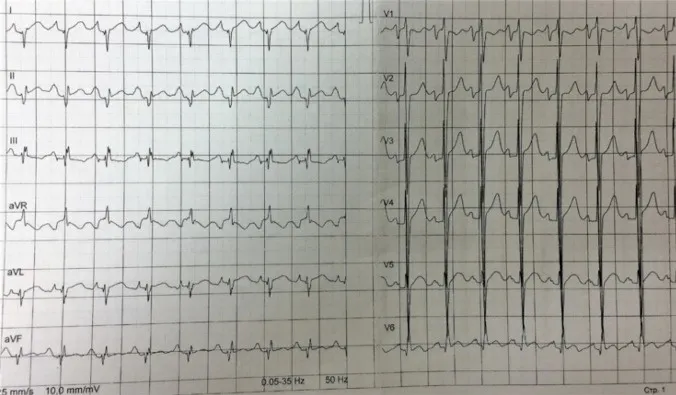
The main milestones of the proband's medical history. Reconstructed by the patient's reports and medical records.
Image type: electrography (ekg)